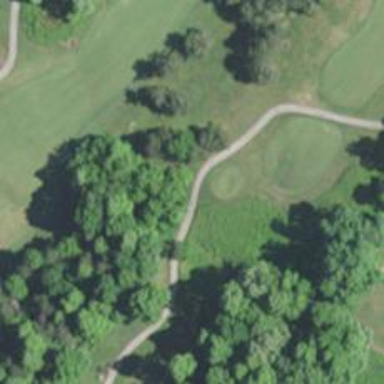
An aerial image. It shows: Path for both road and golf.